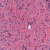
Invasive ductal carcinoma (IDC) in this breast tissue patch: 1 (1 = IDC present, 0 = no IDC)